Interaction volume radius: 10 \u00c5
Interaction volume height: 15 \u00c5
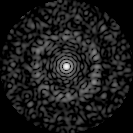
Disorder parameter: 0.8363